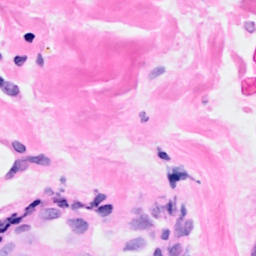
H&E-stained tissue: Breast